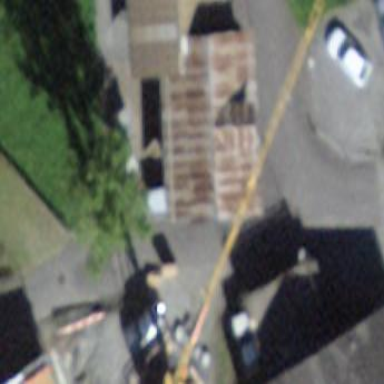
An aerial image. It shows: Barn.